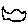
Label: cloud